【题型】填空题　【知识点】平面几何　【难度】hard
（2025·上海静安·二模）如图，矩形$ABCD$中，$AB = 6$，$BC = 3$，点$M$是$AB$的中点，点$N$是$CD$边上的动点（不与端点重合），如果把四边形$AMND$沿直线$MN$翻折，得到四边形$EFMN$（点$E$、$F$分别与点$D$、$A$对应），连接$EC$、$FC$，当$EC \perp FC$时，$\triangle ECF$的周长为$\underline{\quad\quad}$。

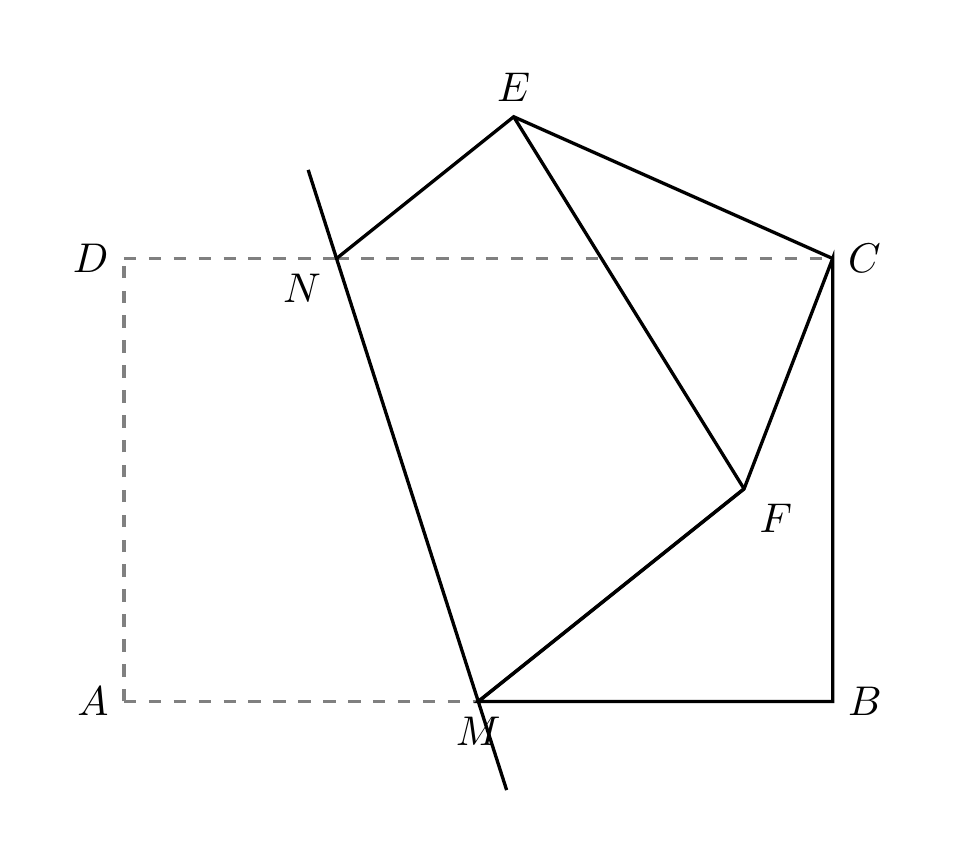
【解答】
【答案】$\dfrac{15+9\sqrt{5}}{5}$

【分析】如图：延长$AD$到任意一点$P$，连接$BF$、$AF$、$DE$，由矩形的性质得$DC = AB = 6$，$AD = BC = 3$，由点$M$是$AB$的中点得$AM = BM$，由翻折得$MN$垂直平分$DE$，$MN$垂直平分$AF$，$FE = AD = 3$，则$DE \parallel AF$，所以$\angle EDP = \angle FAP$，可证明$\angle CDE = \angle BAF$，由$FM = AM = BM$，推导出$\angle BAF + \angle ABF = 90^\circ$，而$\angle CBF + \angle ABF = 90^\circ$，所以$\angle CBF = \angle BAF$，则$\angle CBF = \angle CDE$，因为$\angle FCE = \angle BCD = 90^\circ$，所以$\angle BCF = \angle DCE = 90^\circ - \angle DCF$，则$\triangle BCF \backsim \triangle DCE$，所以$\dfrac{CF}{CE} = \dfrac{BC}{DC} = \dfrac{1}{2}$，则$CE = 2CF$，由$FE = \sqrt{CF^2 + CE^2} = \sqrt{5}CF = 3$可得$CF = \dfrac{3\sqrt{5}}{5}$，则$CE = \dfrac{6\sqrt{5}}{5}$，所以$FE + CF + CE = \dfrac{15+9\sqrt{5}}{5}$，据此即可解答。

【详解】解：如图：延长$AD$到任意一点$P$，连接$BF$、$AF$、$DE$，

$\because$ 矩形$ABCD$中，$AB = 6$，$BC = 3$，点$M$是$AB$的中点，

$\therefore DC \parallel AB$，$DC = AB = 6$，$AD = BC = 3$，$AM = BM$，$\angle ABC = \angle BCD = 90^\circ$，

$\because$ 把四边形$AMND$沿直线$MN$翻折，得到四边形$EFMN$，

$\therefore$ 点$E$与点$D$关于直线$MN$对称，点$F$与点$A$关于直线$MN$对称，$FE = AD = 3$，

$\therefore MN$垂直平分$DE$，$MN$垂直平分$AF$，

$\therefore DE \parallel AF$，

$\therefore \angle EDP = \angle FAP$，

$\because \angle CDP = \angle BAP$，

$\therefore \angle CDP - \angle EDP = \angle BAP - \angle FAP$，

$\therefore \angle CDE = \angle BAF$，

$\because FM = AM = BM$，

$\therefore \angle BAF = \angle MFA$，$\angle ABF = \angle MFB$，

$\therefore \angle BAF + \angle ABF = \angle MFA + \angle MFB = \dfrac{1}{2} \times 180^\circ = 90^\circ$，

$\because \angle CBF + \angle ABF = 90^\circ$，

$\therefore \angle CBF = \angle BAF$，

$\therefore \angle CBF = \angle CDE$，

$\because EC \perp FC$，

$\therefore \angle FCE = 90^\circ$，

$\therefore \angle BCF = \angle DCE = 90^\circ - \angle DCF$，

$\therefore \triangle BCF \backsim \triangle DCE$，

$\therefore \dfrac{CF}{CE} = \dfrac{BC}{DC} = \dfrac{3}{6} = \dfrac{1}{2}$，

$\therefore CE = 2CF$，

$\because FE = \sqrt{CF^2 + CE^2} = \sqrt{5}CF = 3$，

$\therefore CF = \dfrac{3\sqrt{5}}{5}$，

$\therefore CE = 2CF = \dfrac{6\sqrt{5}}{5}$，

$\therefore FE + CF + CE = 3 + \dfrac{3\sqrt{5}}{5} + \dfrac{6\sqrt{5}}{5} = \dfrac{15+9\sqrt{5}}{5}$，

$\therefore \triangle ECF$的周长为$\dfrac{15+9\sqrt{5}}{5}$。

故答案为：$\dfrac{15+9\sqrt{5}}{5}$。

【点睛】本题主要考查矩形的性质、翻折变换的性质、相似三角形的判定与性质、勾股定理、三角形的周长等知识点，正确地作出辅助线是解题的关键。
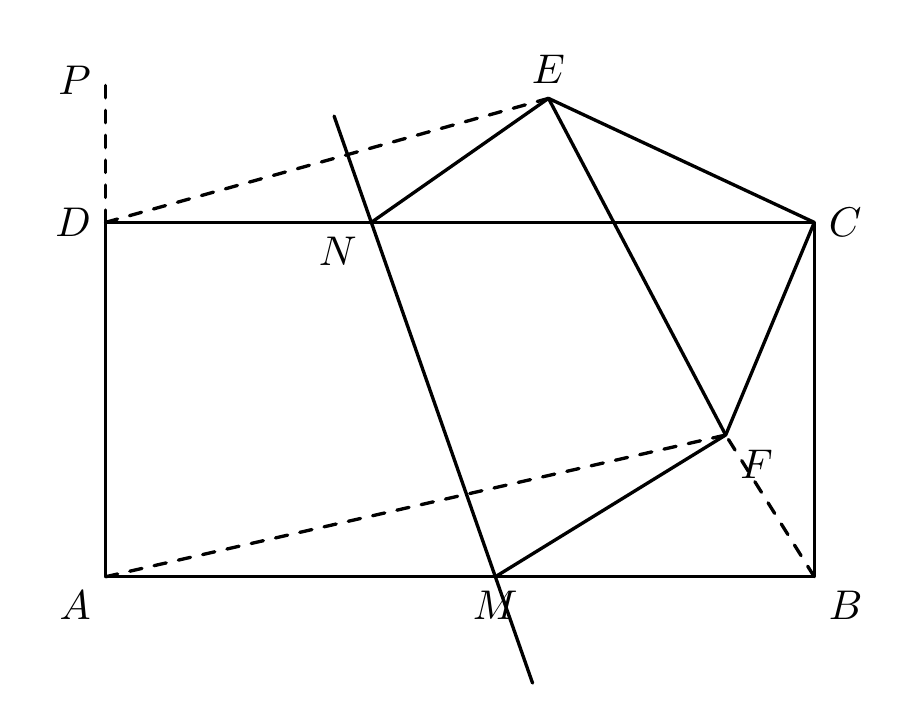